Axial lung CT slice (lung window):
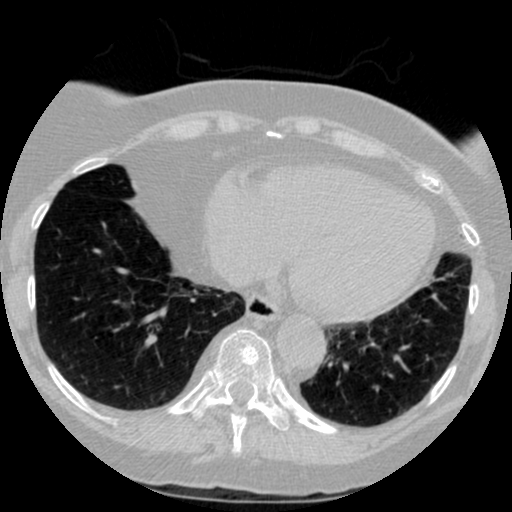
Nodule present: no